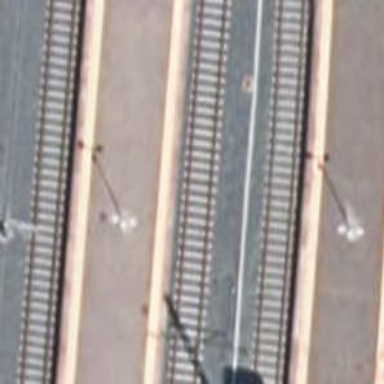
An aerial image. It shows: Rail siding with electrified contact lines for trains.